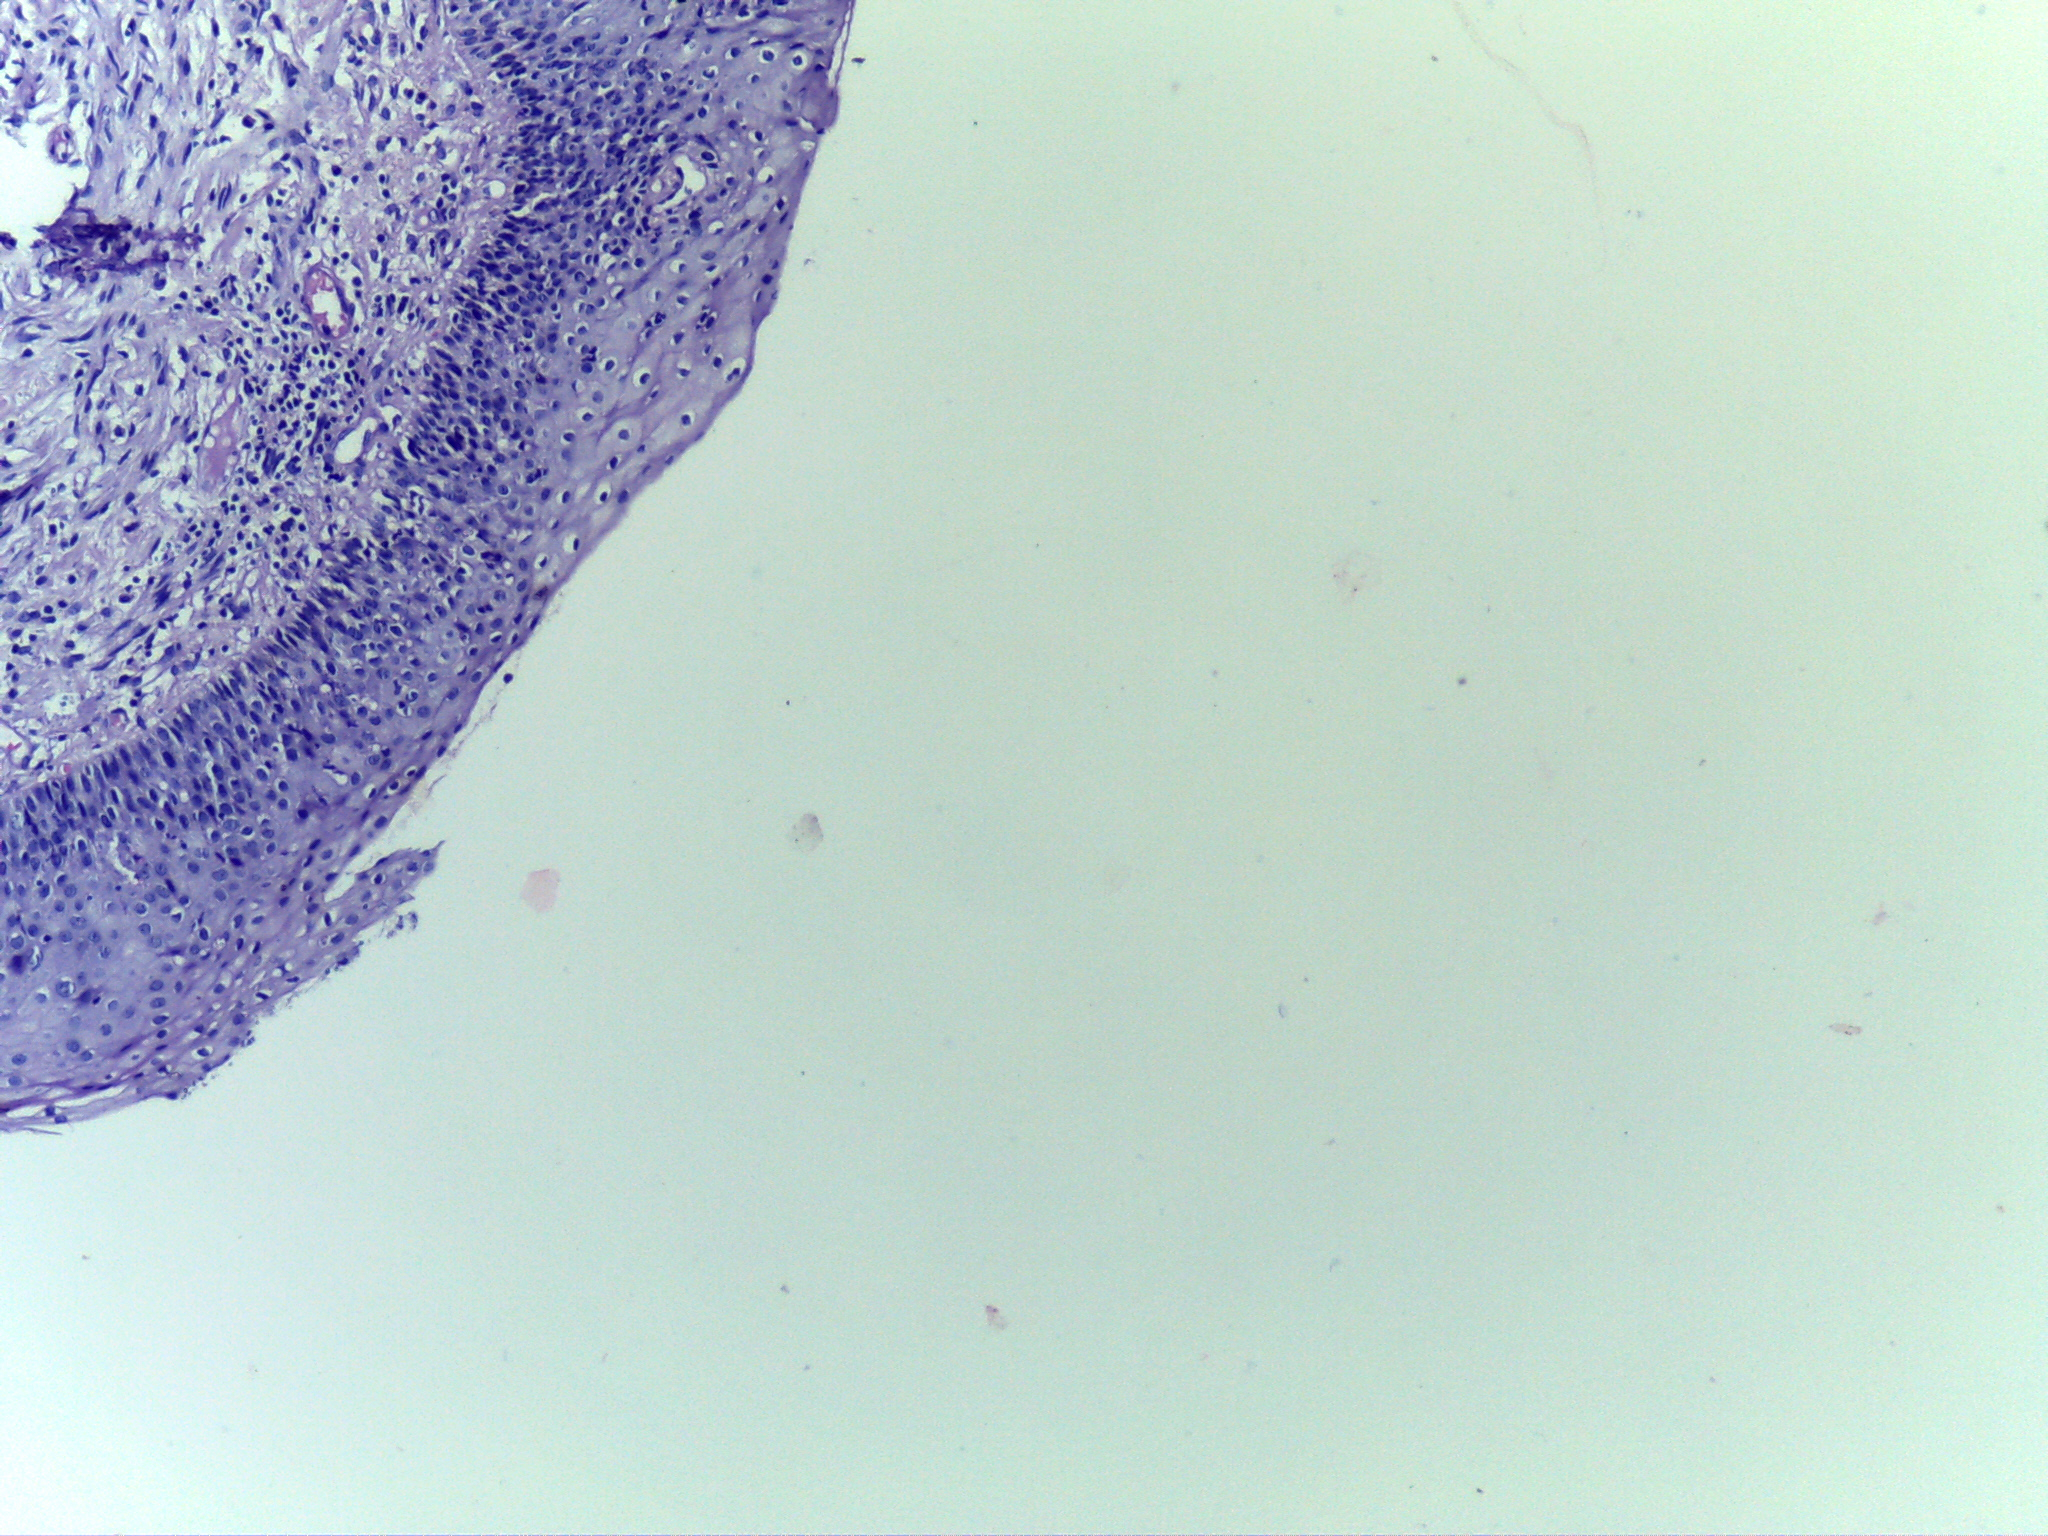
Diagnosis: Normal